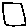
Label: square